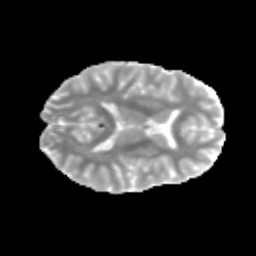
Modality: MD
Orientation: axial
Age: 14
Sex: female
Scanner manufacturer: siemens
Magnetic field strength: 3 T
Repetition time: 3.8 s
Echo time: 0.07 s